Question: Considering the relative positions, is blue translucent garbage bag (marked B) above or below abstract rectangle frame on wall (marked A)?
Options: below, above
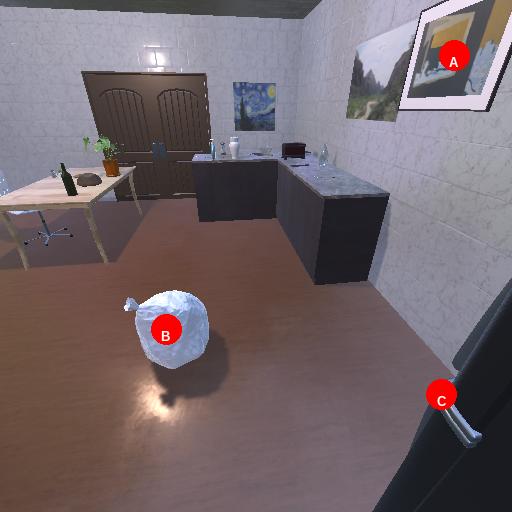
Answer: below